Question: I know the title of my question sounds like a question that already has been answered.
However, my question is somehow different and I couldn't find a solution
In my app I have a login screen with two EditText. I use a modified version of the Theme.Holo.Light.
The EditTexts look like this:

As you can see there is a border below the text in different color, depending on the state of the EditText.
So here is my question: Can anyone tell me how to change the color of these borders??
I hope anyone can help me! Thanks in advance!
EDIT:
Unfortunately, I ran into an other problem:
I was able to change the background image using solution of dtmilano.
However, adding a StateListDrawable removed the padding of the EditView. If I add text, the cursor is at the most left position, not inside the depicted border as before.
Up to now, I wasn't able to introduce this padding, e.g. with android:paddingLeft.
Can anyone tell me which property got overwritten by using this selector
'''
<?xml version="1.0" encoding="utf-8"?>
<selector
xmlns:android="http://schemas.android.com/apk/res/android"
>
<item
android:state_pressed="true"
android:drawable="@drawable/edittext_pressed"
/> <!-- pressed -->
<item
android:state_focused="true"
android:drawable="@drawable/edittext_focused"
/> <!-- focused -->
<item
android:drawable="@drawable/edittext_default"
/> <!-- default -->
</selector>
'''
and an EditText like this:
'''
<EditText
android:id="@+id/loginEmail"
android:background="@drawable/edittext_modified_states"
android:inputType="textEmailAddress"
android:layout_width="fill_parent"
android:layout_height="wrap_content" />
'''
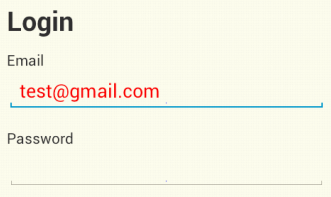
Answer: You should use a <URL> as the background of your EditText in your theme so you can handle the different states.